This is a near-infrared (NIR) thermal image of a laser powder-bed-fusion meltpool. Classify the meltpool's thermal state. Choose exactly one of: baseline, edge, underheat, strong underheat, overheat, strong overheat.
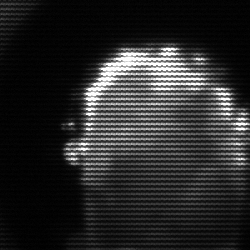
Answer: baseline